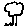
Label: tree